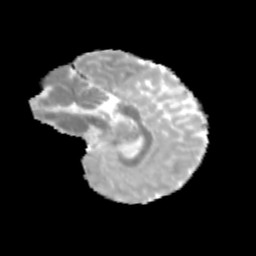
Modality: MD
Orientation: sagittal
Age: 11
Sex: female
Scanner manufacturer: siemens
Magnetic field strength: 3 T
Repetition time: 3.8 s
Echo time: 0.07 s